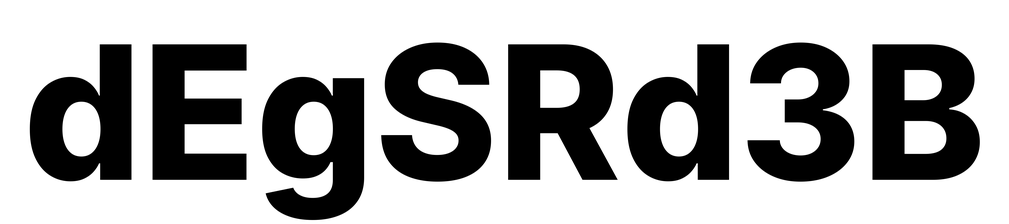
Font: Inter_ExtraBold